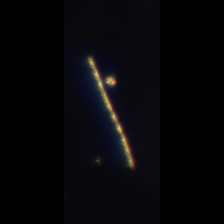
Taxon: Skeletonema
Group: Diatoms